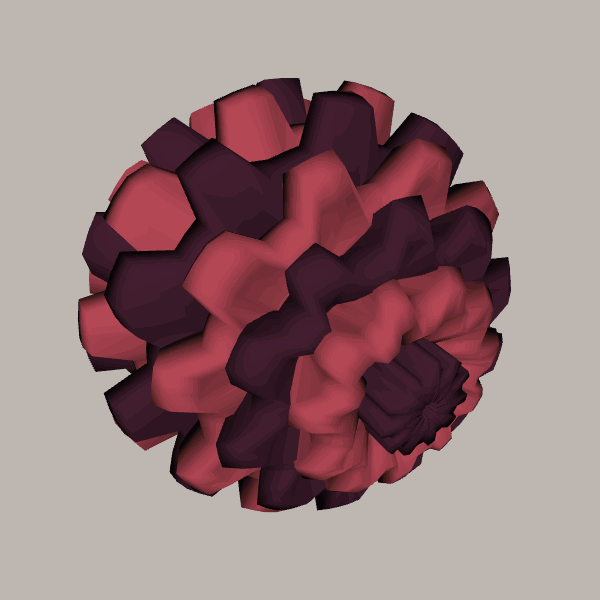
Background: light